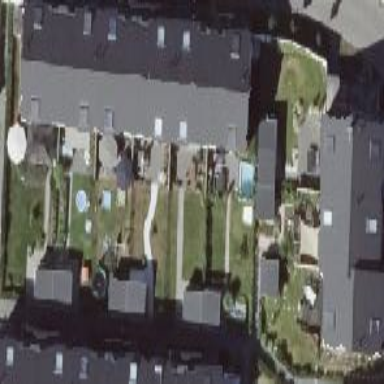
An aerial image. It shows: Garden area designated for leisure land.